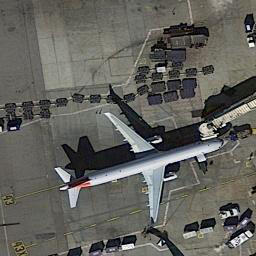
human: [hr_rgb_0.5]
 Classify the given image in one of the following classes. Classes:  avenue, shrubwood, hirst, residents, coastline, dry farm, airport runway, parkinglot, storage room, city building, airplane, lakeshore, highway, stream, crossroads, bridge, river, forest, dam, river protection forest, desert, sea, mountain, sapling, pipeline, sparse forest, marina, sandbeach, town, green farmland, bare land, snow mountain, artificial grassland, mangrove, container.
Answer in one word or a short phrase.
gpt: airplane